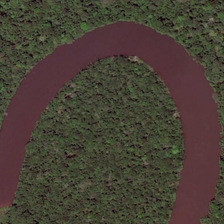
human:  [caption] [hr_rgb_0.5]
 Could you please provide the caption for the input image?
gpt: the mahogancy saddled shaped river is across the dense forest .

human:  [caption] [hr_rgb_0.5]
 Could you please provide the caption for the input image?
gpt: the u shaped reddish brown river goes through this green forest .

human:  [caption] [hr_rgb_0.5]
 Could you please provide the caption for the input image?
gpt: there is a u shaped red river in the forest .

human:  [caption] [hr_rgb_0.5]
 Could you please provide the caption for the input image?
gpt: the mahogancy saddled shaped river is across the dense forest .

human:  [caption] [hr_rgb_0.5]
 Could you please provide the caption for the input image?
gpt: many green trees are in two sides of a curved brown river .